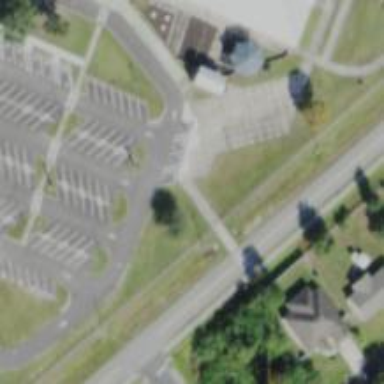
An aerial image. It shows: Parking space.